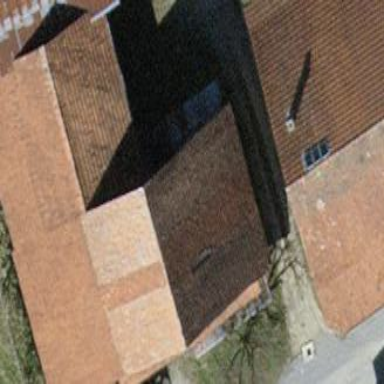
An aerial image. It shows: Farm auxiliary building with gabled roof.